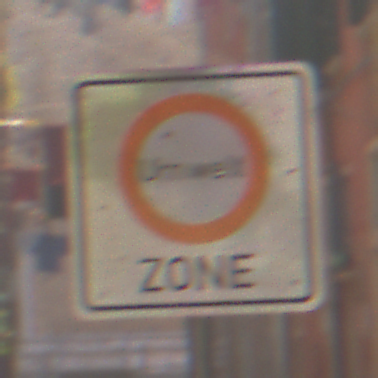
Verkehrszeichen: BeginnUmweltzone
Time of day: Midday
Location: Outdoor (Urban)
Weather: Clear
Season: NotSpecified
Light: Natural